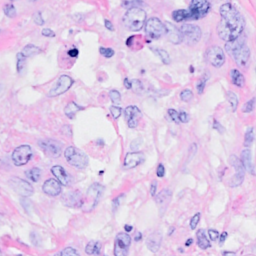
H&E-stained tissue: Breast